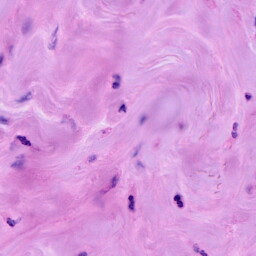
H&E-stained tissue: Breast